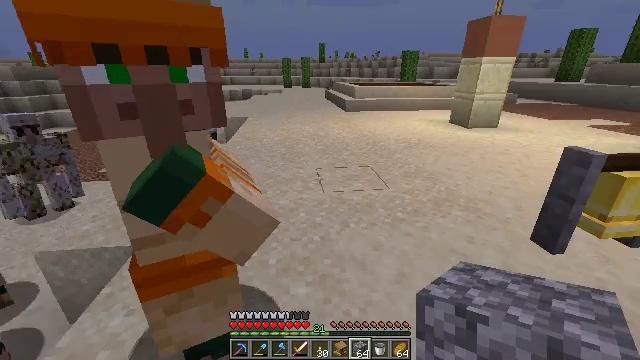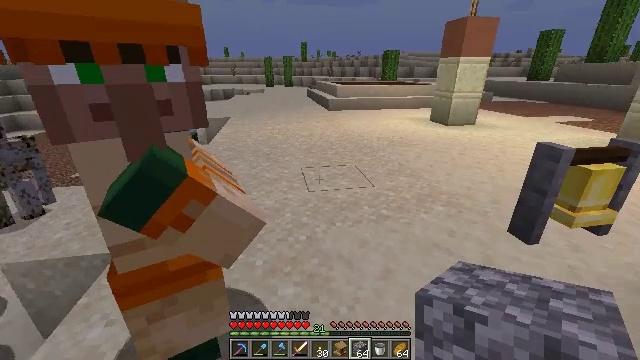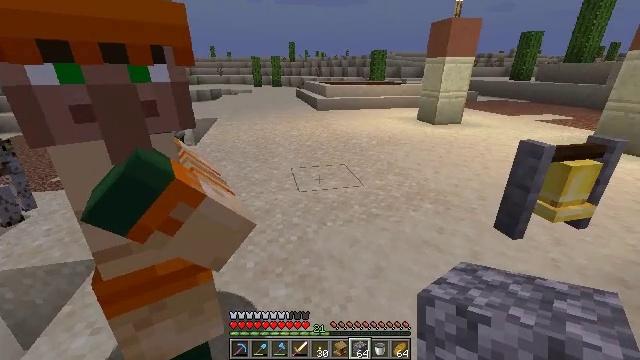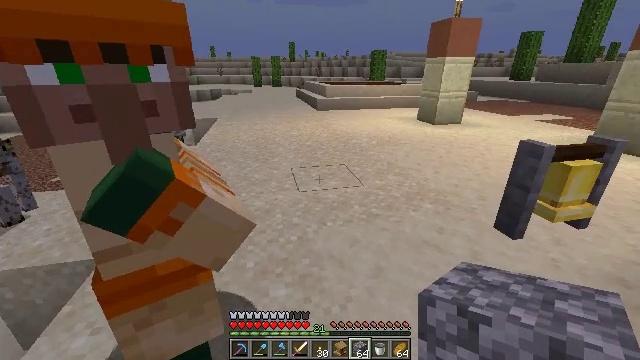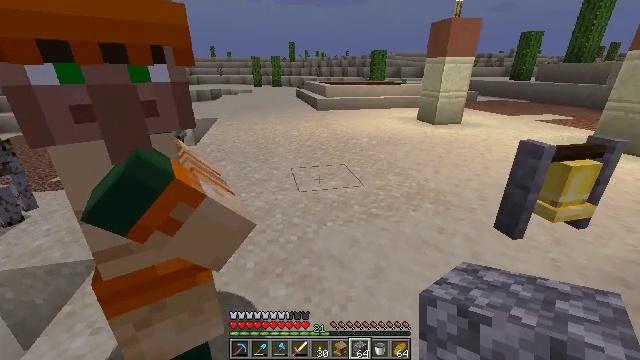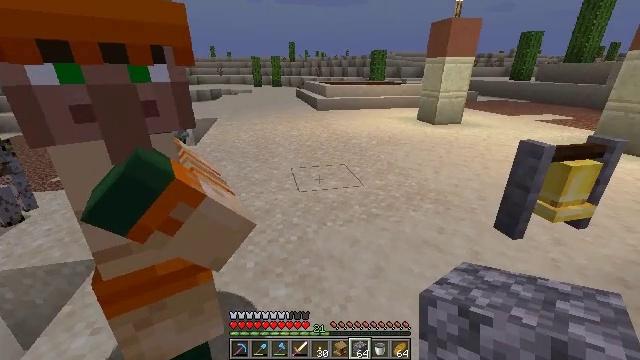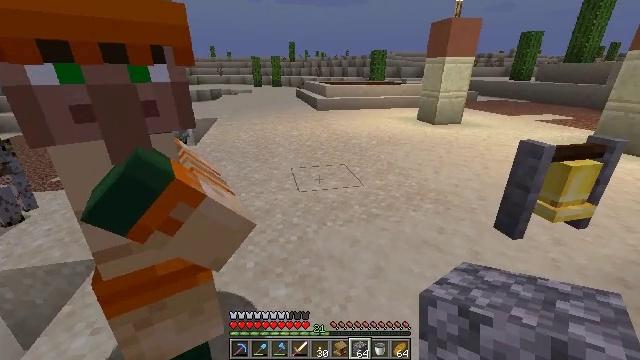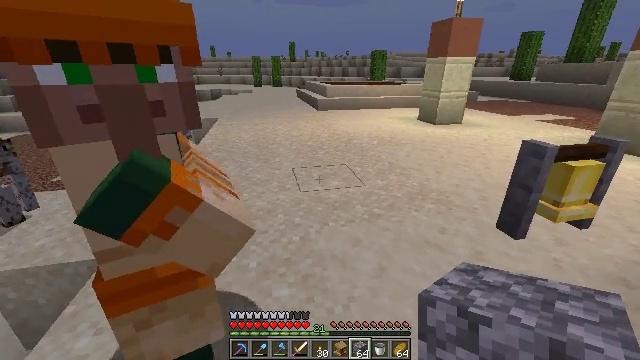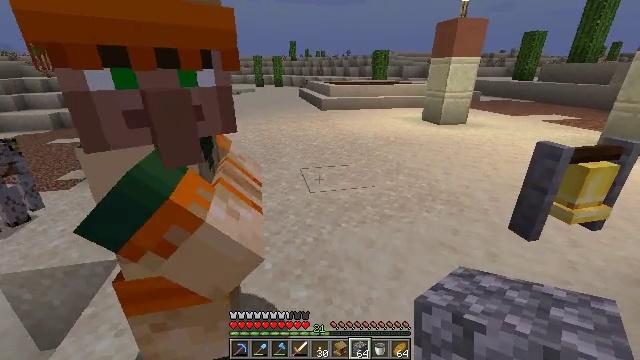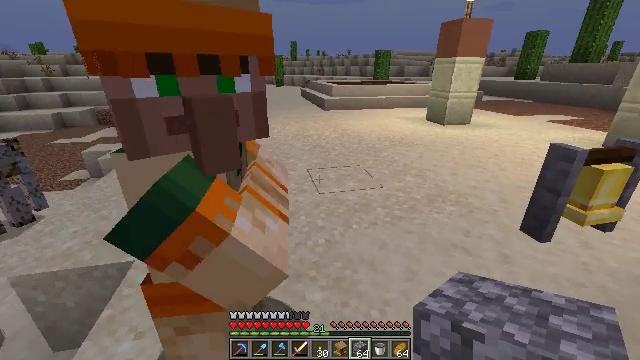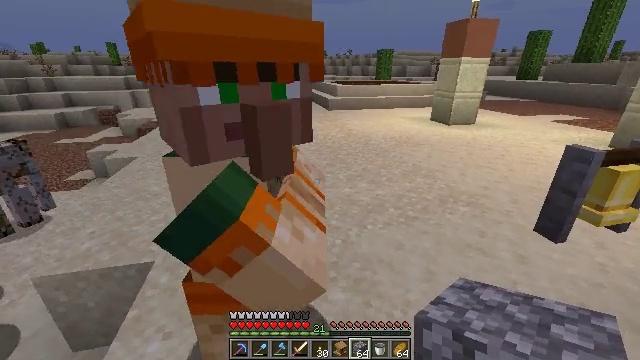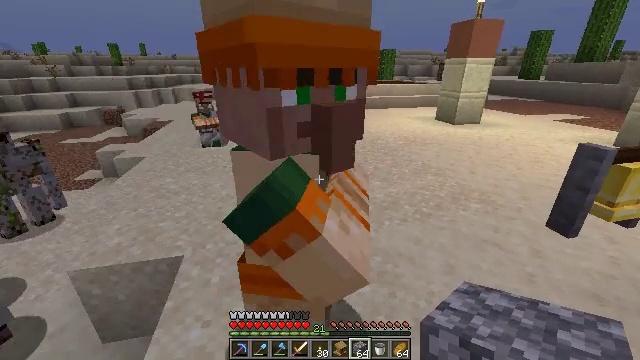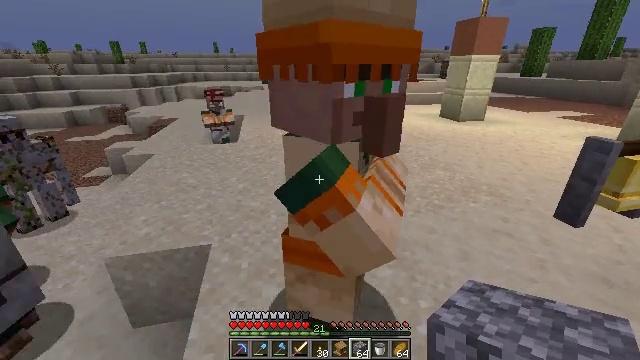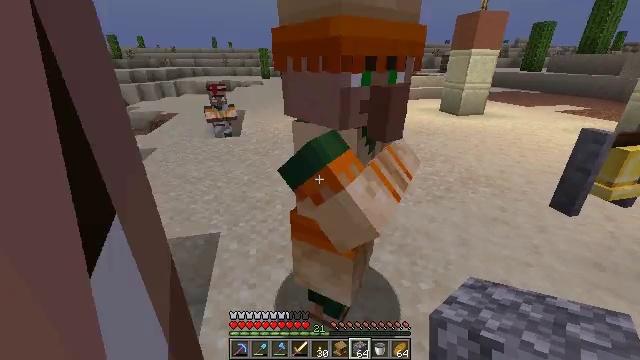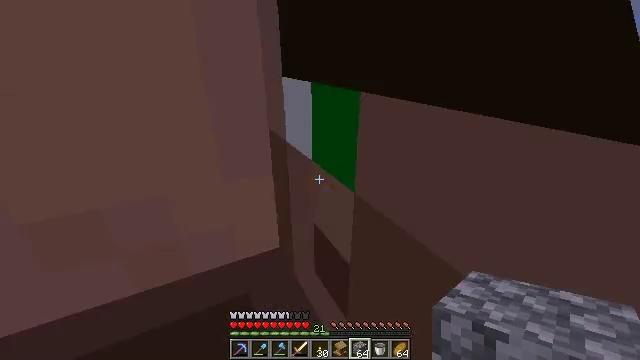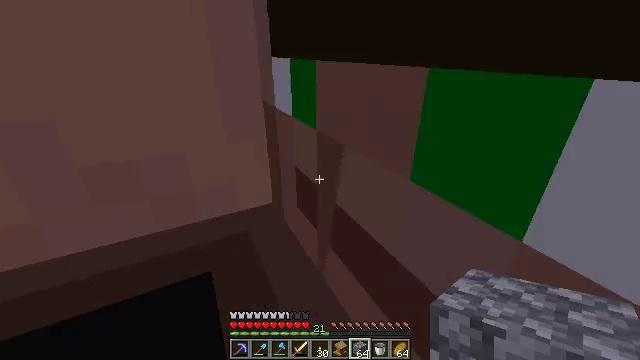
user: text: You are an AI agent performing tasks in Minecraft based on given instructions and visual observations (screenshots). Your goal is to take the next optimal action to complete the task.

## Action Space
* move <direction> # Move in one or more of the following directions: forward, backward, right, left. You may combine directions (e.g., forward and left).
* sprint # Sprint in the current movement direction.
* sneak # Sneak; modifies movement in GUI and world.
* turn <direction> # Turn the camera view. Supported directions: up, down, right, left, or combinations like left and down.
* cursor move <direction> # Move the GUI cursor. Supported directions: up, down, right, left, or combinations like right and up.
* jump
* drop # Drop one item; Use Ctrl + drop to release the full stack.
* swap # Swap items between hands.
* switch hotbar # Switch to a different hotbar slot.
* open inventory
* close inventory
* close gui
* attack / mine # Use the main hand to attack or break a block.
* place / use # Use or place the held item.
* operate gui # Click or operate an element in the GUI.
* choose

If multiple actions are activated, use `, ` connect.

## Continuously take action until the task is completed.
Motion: motion action
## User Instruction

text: Break the smooth sandstone to collect it.
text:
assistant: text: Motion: turn right
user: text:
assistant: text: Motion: turn right
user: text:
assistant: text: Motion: no_op
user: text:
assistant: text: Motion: no_op
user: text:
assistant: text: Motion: no_op
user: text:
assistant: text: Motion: no_op
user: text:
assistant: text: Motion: move left
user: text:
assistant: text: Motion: move left
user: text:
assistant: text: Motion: move left
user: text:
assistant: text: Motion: move back and move left
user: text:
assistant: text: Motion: move back and move left
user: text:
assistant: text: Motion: move back and move left
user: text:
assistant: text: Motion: move back, turn down
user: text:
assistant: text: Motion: move back, turn down
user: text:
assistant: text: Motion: no_op
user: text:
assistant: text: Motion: no_op
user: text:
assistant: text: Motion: no_op
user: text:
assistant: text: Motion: no_op
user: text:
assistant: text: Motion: no_op
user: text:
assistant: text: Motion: no_op
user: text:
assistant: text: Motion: no_op
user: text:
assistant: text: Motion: no_op
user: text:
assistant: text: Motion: move right, turn down
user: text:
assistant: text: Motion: move right, turn left and down
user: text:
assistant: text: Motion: move right, turn left and down
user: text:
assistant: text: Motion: move right, turn left and down
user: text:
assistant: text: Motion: move right, turn left
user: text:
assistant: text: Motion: move right
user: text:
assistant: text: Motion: move right
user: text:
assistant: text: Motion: move right